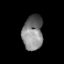
Tissue: prostate
Cell type: T cells
Senescence score: 0.2841
Nuclear area (px): 692
Mean DAPI intensity: 129.309